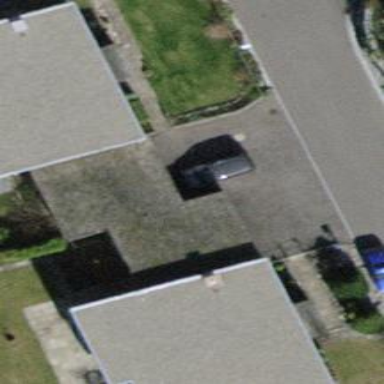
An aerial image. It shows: Garage.